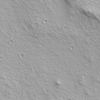
Label: not_dusty